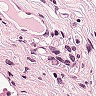
Metastatic tissue present: no